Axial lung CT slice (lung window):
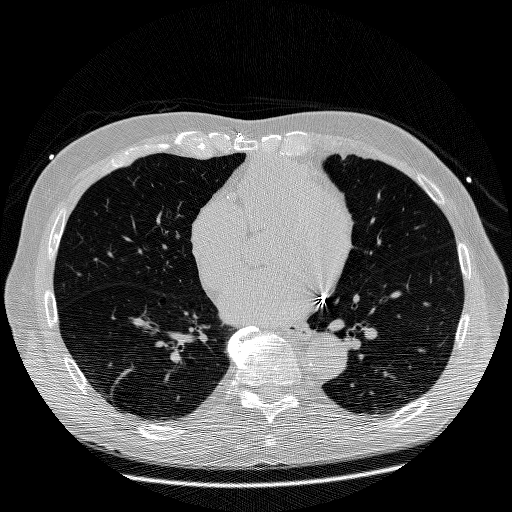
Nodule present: no